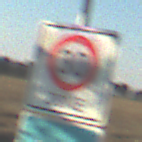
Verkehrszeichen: BeginnZone30
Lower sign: Sackgasse
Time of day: SunriseSunset
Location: Outdoor (Nature)
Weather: Clear
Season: NotSpecified
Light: Natural